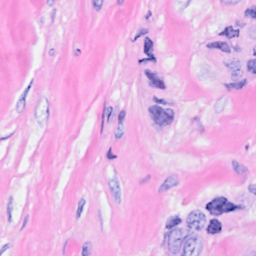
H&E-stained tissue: Breast